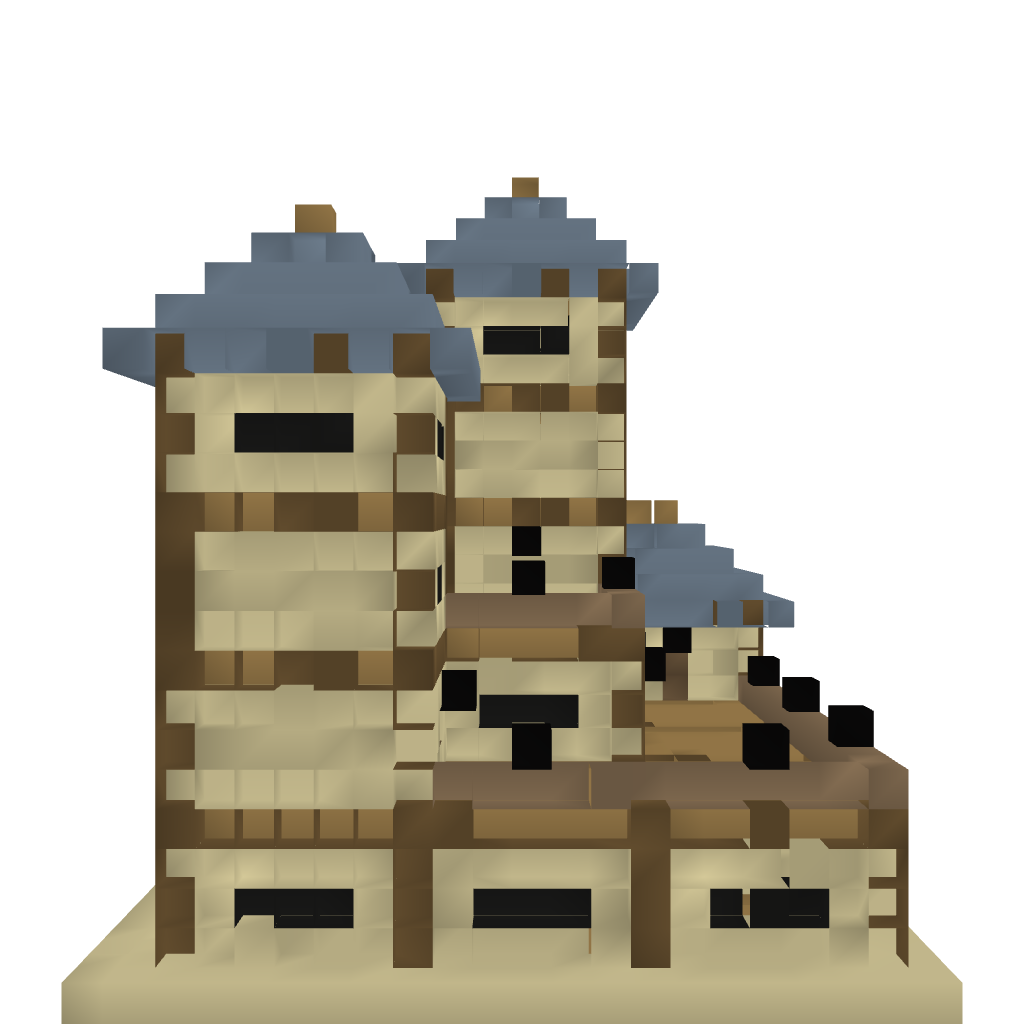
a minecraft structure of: Desert Mansion (Not Furnished)